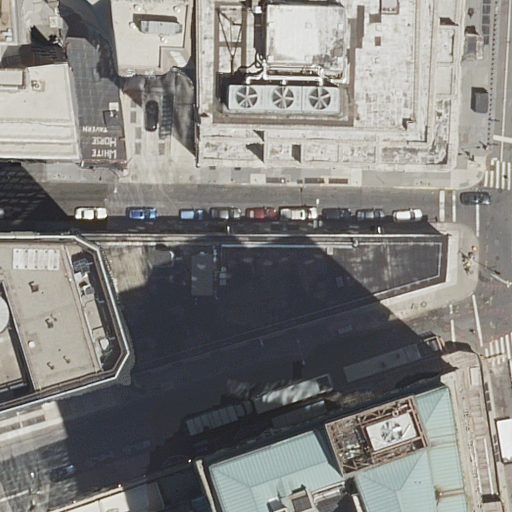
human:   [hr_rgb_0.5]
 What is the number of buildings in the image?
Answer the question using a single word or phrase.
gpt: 9

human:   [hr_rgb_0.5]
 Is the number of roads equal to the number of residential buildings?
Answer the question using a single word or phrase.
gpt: no

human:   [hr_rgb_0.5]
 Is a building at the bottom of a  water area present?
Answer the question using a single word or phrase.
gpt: no

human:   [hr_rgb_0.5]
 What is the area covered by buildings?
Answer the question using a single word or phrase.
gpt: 7020m2

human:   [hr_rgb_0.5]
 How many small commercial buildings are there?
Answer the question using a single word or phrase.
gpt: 0

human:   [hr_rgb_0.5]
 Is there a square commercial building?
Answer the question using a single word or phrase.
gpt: no

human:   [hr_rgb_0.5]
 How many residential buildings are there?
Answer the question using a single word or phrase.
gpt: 7

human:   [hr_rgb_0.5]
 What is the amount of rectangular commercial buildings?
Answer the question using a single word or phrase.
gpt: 0

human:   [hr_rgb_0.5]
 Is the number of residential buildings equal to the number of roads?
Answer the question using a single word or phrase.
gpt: no

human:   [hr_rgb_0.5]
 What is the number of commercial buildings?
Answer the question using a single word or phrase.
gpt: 0

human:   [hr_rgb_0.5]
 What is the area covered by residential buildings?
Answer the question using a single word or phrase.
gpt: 4541m2

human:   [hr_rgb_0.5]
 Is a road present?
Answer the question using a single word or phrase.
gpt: yes

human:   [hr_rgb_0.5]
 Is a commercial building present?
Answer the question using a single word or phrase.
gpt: no

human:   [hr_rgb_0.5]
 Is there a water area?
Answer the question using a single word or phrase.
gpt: no

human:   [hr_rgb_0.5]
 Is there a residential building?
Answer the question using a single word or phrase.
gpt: yes

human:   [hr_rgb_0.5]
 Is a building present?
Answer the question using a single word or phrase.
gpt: yes

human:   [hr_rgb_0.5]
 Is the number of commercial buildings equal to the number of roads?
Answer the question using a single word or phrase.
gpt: no

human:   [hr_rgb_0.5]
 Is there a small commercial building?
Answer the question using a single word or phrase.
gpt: no

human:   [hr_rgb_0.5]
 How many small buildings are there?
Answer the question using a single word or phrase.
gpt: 0

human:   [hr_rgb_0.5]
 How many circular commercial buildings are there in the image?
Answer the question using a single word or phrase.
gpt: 0

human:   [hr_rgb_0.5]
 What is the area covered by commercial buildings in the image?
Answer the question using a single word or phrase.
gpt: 0m2

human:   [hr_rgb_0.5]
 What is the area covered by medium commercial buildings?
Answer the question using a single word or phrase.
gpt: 0m2

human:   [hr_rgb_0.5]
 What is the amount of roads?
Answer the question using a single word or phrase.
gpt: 3

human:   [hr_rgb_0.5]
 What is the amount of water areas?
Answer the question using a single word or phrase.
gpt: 0

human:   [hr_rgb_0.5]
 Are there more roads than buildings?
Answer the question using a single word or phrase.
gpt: no

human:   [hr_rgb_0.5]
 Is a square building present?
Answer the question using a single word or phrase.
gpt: no

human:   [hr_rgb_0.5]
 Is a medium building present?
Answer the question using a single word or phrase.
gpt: yes

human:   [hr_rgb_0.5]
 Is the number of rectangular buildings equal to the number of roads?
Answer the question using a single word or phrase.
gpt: yes

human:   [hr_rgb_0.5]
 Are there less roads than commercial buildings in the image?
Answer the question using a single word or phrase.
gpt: no

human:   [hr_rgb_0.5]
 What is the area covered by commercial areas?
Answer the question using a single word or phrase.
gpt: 0m2

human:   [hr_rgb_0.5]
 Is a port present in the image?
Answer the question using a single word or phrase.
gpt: no

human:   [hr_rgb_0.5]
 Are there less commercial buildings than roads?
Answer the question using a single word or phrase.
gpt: yes

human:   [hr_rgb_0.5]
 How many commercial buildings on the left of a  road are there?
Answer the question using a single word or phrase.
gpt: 0

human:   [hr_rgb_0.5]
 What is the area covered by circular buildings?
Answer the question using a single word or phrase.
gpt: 0m2

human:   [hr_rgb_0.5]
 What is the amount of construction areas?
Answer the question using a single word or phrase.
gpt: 0

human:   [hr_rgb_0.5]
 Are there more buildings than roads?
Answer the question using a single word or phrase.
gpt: yes

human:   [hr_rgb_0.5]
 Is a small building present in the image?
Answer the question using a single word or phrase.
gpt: no

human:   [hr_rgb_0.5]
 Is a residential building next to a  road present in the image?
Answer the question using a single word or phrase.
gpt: yes

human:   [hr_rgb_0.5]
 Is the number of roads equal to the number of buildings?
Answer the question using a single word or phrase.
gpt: no

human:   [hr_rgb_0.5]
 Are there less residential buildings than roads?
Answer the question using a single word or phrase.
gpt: no

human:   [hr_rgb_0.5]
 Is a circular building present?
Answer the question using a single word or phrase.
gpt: no

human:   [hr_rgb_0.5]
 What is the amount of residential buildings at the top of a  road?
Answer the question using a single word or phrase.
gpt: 5

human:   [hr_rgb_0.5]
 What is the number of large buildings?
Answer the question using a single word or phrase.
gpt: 6

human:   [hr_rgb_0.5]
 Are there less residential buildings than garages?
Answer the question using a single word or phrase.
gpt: no

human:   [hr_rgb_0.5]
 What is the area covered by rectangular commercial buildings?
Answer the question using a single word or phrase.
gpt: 0m2

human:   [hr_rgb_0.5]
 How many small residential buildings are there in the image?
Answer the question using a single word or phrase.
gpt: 0

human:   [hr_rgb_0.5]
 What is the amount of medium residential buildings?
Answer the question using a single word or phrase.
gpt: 3

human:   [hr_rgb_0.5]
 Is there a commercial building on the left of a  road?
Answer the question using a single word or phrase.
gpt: no

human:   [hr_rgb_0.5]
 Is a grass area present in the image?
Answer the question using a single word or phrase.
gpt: no

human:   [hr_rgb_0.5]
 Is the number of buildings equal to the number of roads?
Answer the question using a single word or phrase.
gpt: no

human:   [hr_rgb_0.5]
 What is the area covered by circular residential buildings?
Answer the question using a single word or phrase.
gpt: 0m2

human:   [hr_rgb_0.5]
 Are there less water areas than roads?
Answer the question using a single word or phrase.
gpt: yes

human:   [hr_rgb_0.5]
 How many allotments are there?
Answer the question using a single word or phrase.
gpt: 0

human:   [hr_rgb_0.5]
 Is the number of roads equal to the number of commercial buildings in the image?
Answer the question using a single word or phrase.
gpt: no

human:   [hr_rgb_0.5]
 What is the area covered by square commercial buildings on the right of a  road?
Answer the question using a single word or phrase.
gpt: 0m2

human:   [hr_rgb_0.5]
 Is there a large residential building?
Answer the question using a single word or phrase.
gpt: yes

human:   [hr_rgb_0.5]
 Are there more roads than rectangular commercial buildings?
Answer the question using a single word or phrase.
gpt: yes

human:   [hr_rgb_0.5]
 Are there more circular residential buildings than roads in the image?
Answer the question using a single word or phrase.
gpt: no

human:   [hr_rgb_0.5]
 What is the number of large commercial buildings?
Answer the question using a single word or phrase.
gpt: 0

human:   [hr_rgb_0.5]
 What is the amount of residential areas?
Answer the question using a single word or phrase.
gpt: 0

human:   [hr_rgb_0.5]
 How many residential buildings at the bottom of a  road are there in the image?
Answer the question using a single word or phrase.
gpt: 3

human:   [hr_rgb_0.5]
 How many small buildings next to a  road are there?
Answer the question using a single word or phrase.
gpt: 0

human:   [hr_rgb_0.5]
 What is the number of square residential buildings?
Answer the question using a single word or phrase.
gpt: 0

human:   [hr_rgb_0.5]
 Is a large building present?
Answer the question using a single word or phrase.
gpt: yes